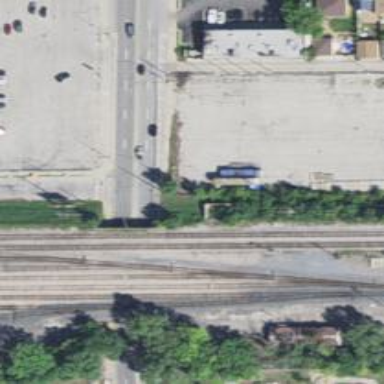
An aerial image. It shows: Abandoned railway yard.